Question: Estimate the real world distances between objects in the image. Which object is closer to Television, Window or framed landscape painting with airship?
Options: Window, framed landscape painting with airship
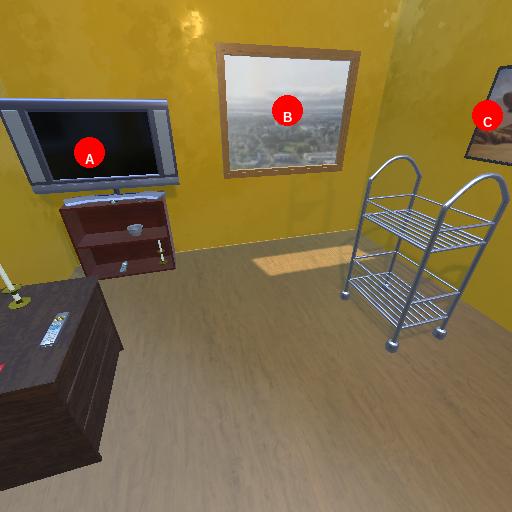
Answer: Window